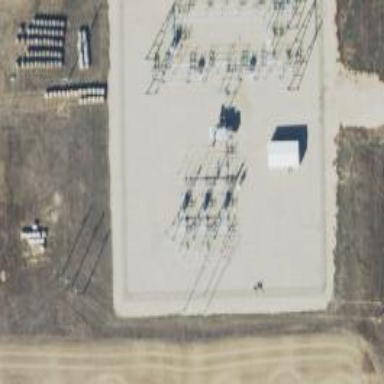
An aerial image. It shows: Switch used for power control.